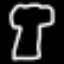
Label: mushroom